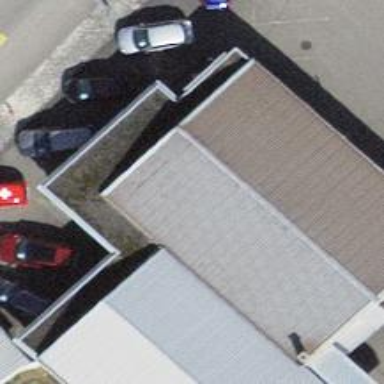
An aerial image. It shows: Car repair shop.